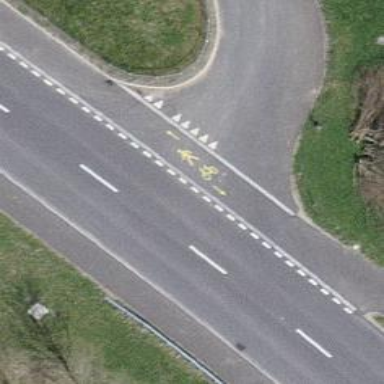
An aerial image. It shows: Road with "give way" sign.